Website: apple
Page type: account-selection
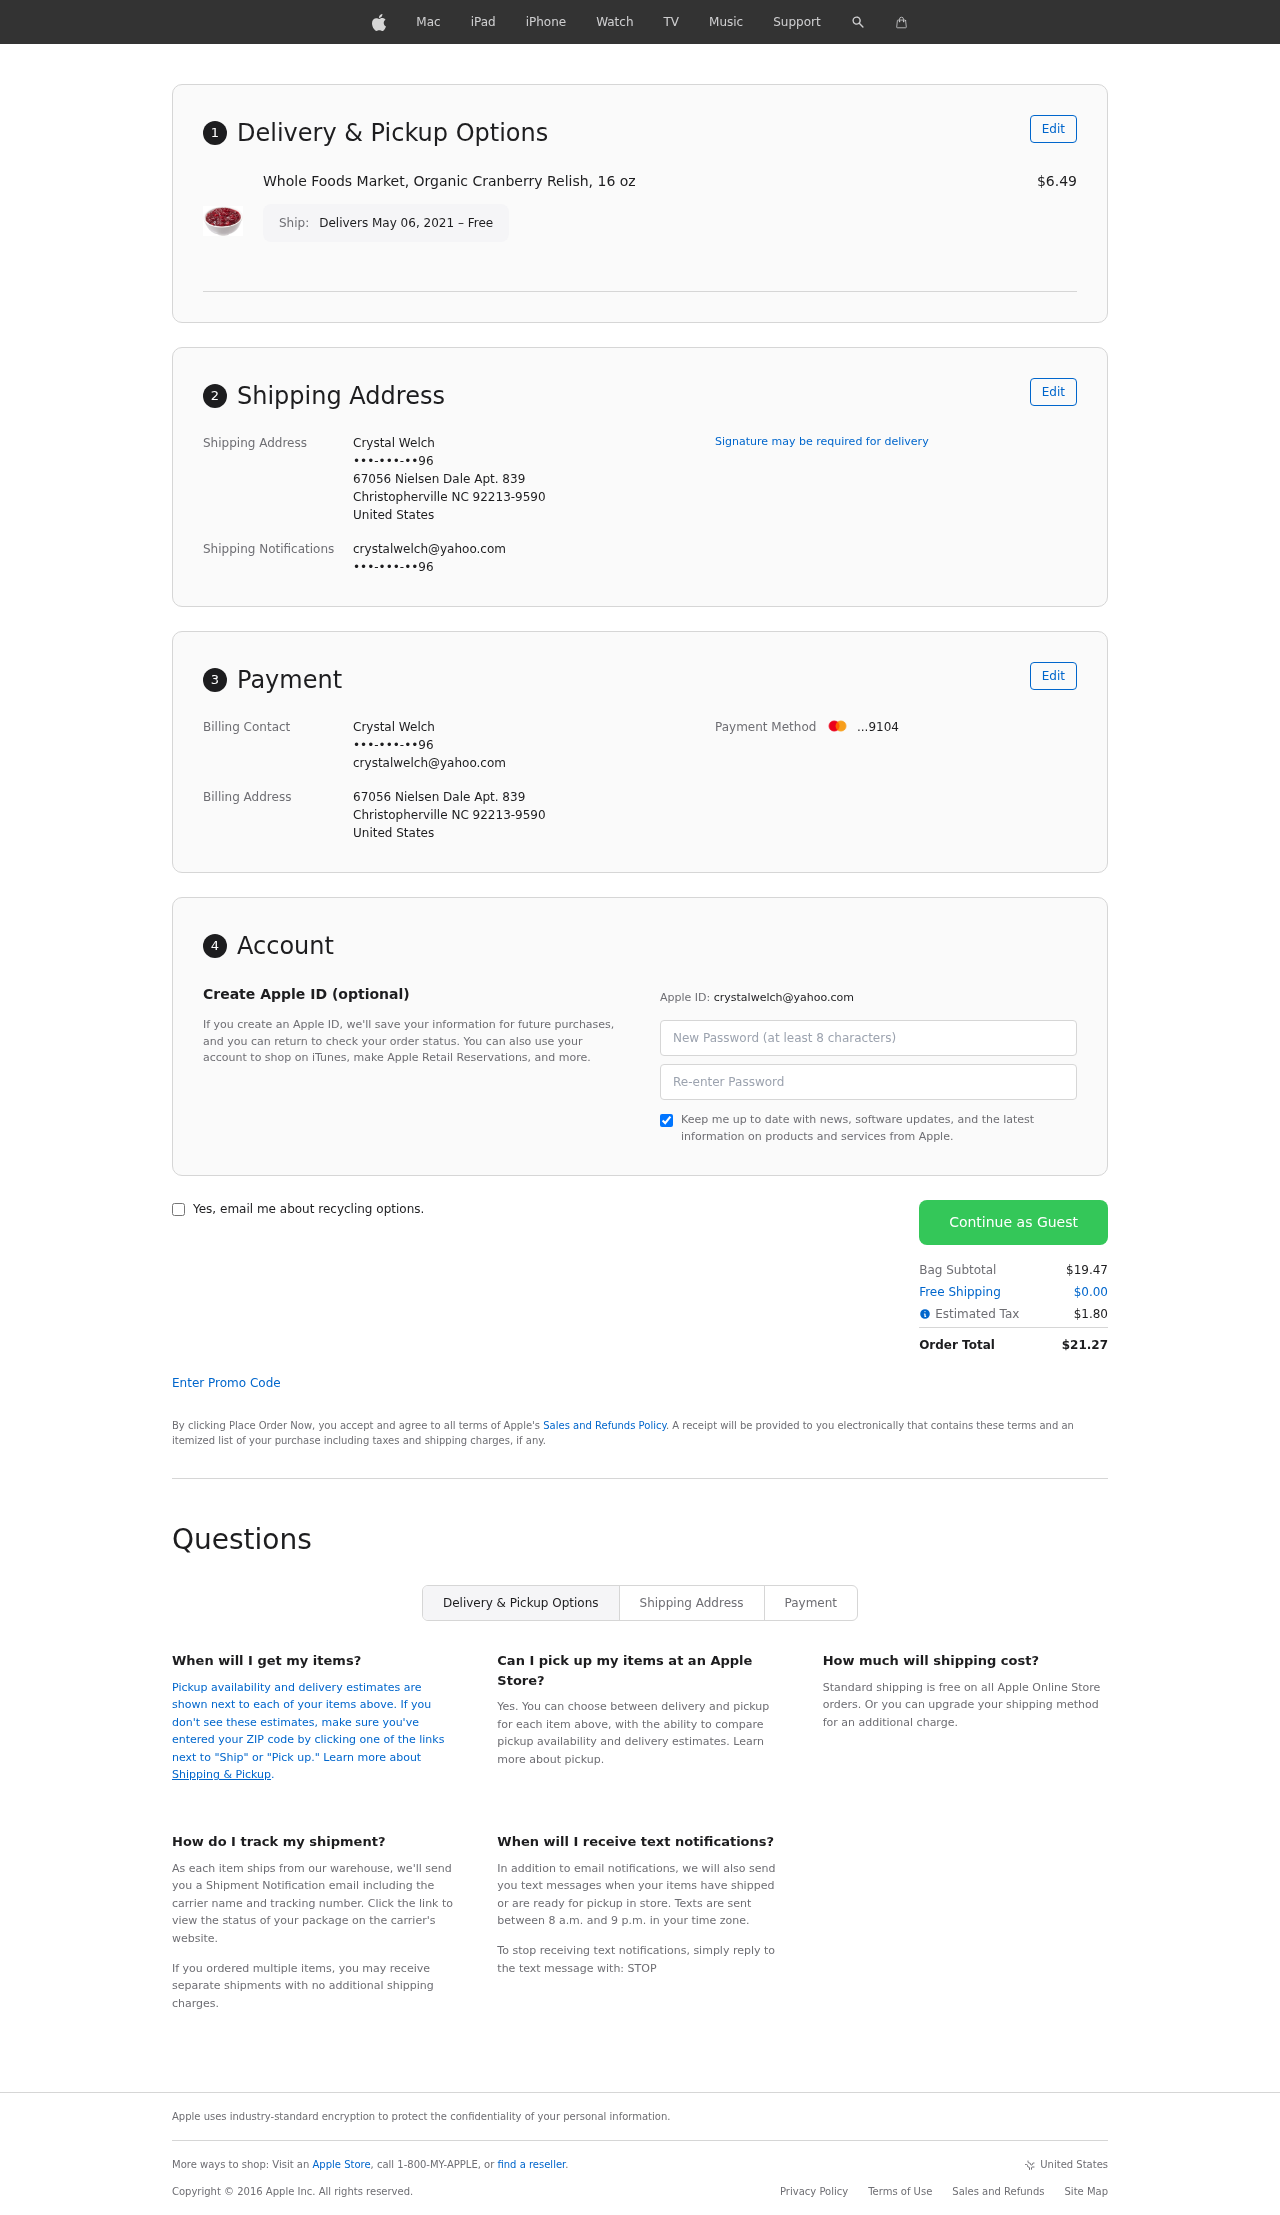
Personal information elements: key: PII_CARD_LAST4
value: ...9104
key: PII_CITY
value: Christopherville
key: PII_COUNTRY
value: United States
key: PII_EMAIL
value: crystalwelch@yahoo.com
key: PII_FULLNAME
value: Crystal Welch
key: PII_PHONE
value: •••-•••-••96
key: PII_POSTCODE_FULL
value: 92213-9590
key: PII_POSTCODE_FULL
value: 92213
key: PII_STATE_ABBR
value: NC
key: PII_STREET
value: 67056 Nielsen Dale Apt. 839
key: PII_PHONE2
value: •••-•••-••96
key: PII_FIRSTNAME
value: Crystal
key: PII_LASTNAME
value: Welch
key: PII_FULLNAME2
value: Crystal Welch
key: PII_FULLNAME3
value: Crystal Welch
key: PII_FIRSTNAME2
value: Crystal
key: PII_FIRSTNAME3
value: Crystal
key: PII_LASTNAME2
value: Welch
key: PII_LASTNAME3
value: Welch
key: PII_FIRSTNAME_DERIVED
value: Crystal
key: PII_LASTNAME_DERIVED
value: Welch
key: PII_FULLNAME_DERIVED
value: Crystal Welch
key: PII_NAME_FULL_DERIVED
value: Crystal Welch
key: PII_PHONE3
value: •••-•••-••96
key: PII_EMAIL2
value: crystalwelch@yahoo.com
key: PII_EMAIL3
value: crystalwelch@yahoo.com
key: PII_POSTCODE
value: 92213
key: PII_POSTCODE_EXT
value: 9590
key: PII_POSTCODE_NUMERIC
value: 92213
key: PII_POSTCODE_EXT_NUMERIC
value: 9590
Product elements: key: PRODUCT1_NAME
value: Whole Foods Market, Organic Cranberry Relish, 16 oz
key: PRODUCT1_PRICE
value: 6.49
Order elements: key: ORDER_DELIVERY_DATE
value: Delivers May 06, 2021 – Free
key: ORDER_SUBTOTAL
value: $19.47
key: ORDER_SHIPPING_COST
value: $0.00
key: ORDER_TAX
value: $1.80
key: ORDER_TOTAL
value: $21.27